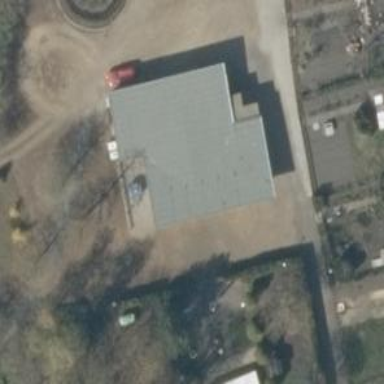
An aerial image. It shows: Restaurant.